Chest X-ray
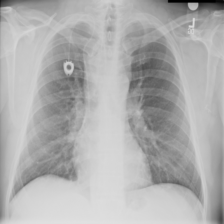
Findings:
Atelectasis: negative
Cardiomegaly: negative
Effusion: negative
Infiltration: negative
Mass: negative
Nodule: negative
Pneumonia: negative
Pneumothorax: negative
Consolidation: negative
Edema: negative
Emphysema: negative
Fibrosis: negative
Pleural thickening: negative
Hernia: negative